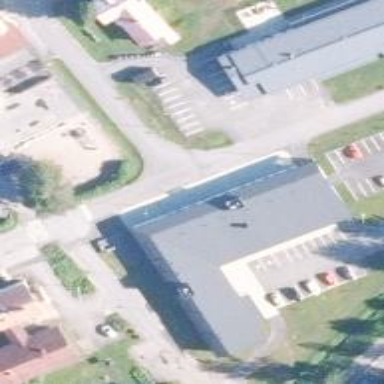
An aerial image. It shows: Healthcare clinic is depicted in the image.